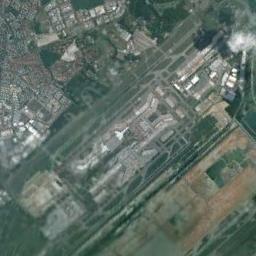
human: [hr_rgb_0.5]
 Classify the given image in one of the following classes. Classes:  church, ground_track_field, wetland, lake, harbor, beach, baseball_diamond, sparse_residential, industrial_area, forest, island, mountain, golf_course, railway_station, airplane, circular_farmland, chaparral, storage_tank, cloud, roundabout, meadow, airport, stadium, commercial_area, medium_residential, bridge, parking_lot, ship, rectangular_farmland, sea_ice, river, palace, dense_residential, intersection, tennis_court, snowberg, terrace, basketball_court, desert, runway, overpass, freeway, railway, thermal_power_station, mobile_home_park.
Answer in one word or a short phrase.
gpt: airport